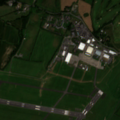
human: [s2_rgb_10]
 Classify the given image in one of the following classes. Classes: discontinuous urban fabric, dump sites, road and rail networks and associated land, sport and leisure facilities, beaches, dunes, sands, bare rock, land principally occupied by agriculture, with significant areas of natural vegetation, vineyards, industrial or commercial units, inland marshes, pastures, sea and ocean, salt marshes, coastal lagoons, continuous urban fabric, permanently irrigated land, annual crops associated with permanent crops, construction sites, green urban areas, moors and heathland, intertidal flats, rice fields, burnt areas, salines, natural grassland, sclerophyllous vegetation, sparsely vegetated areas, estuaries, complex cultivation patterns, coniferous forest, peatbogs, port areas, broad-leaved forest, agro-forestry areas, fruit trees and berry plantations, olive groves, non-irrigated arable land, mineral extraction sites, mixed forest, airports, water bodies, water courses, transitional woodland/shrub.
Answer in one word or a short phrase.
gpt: airports, sport and leisure facilities, non-irrigated arable land, pastures, complex cultivation patterns